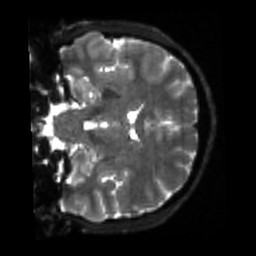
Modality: sbref
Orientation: coronal
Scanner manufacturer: siemens
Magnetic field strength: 3 T
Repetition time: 4 s
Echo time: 0.0594 s